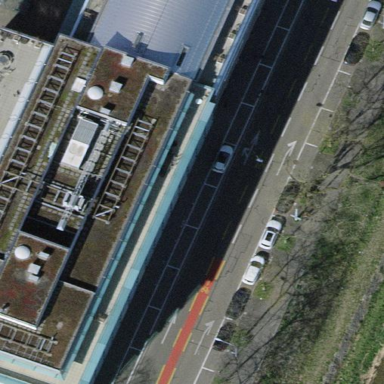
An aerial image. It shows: Parking lane area.